The picture encodes a bearing's raw vibration samples as pixel intensities in a 2-D grid. Based on the visible evidence, which condition applies: normal, inner_race, outer_race, ball?
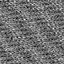
Answer: outer_race